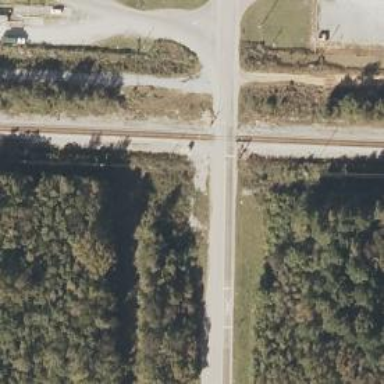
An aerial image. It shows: Level crossing along the railway.